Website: home-depot
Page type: customer-info-address
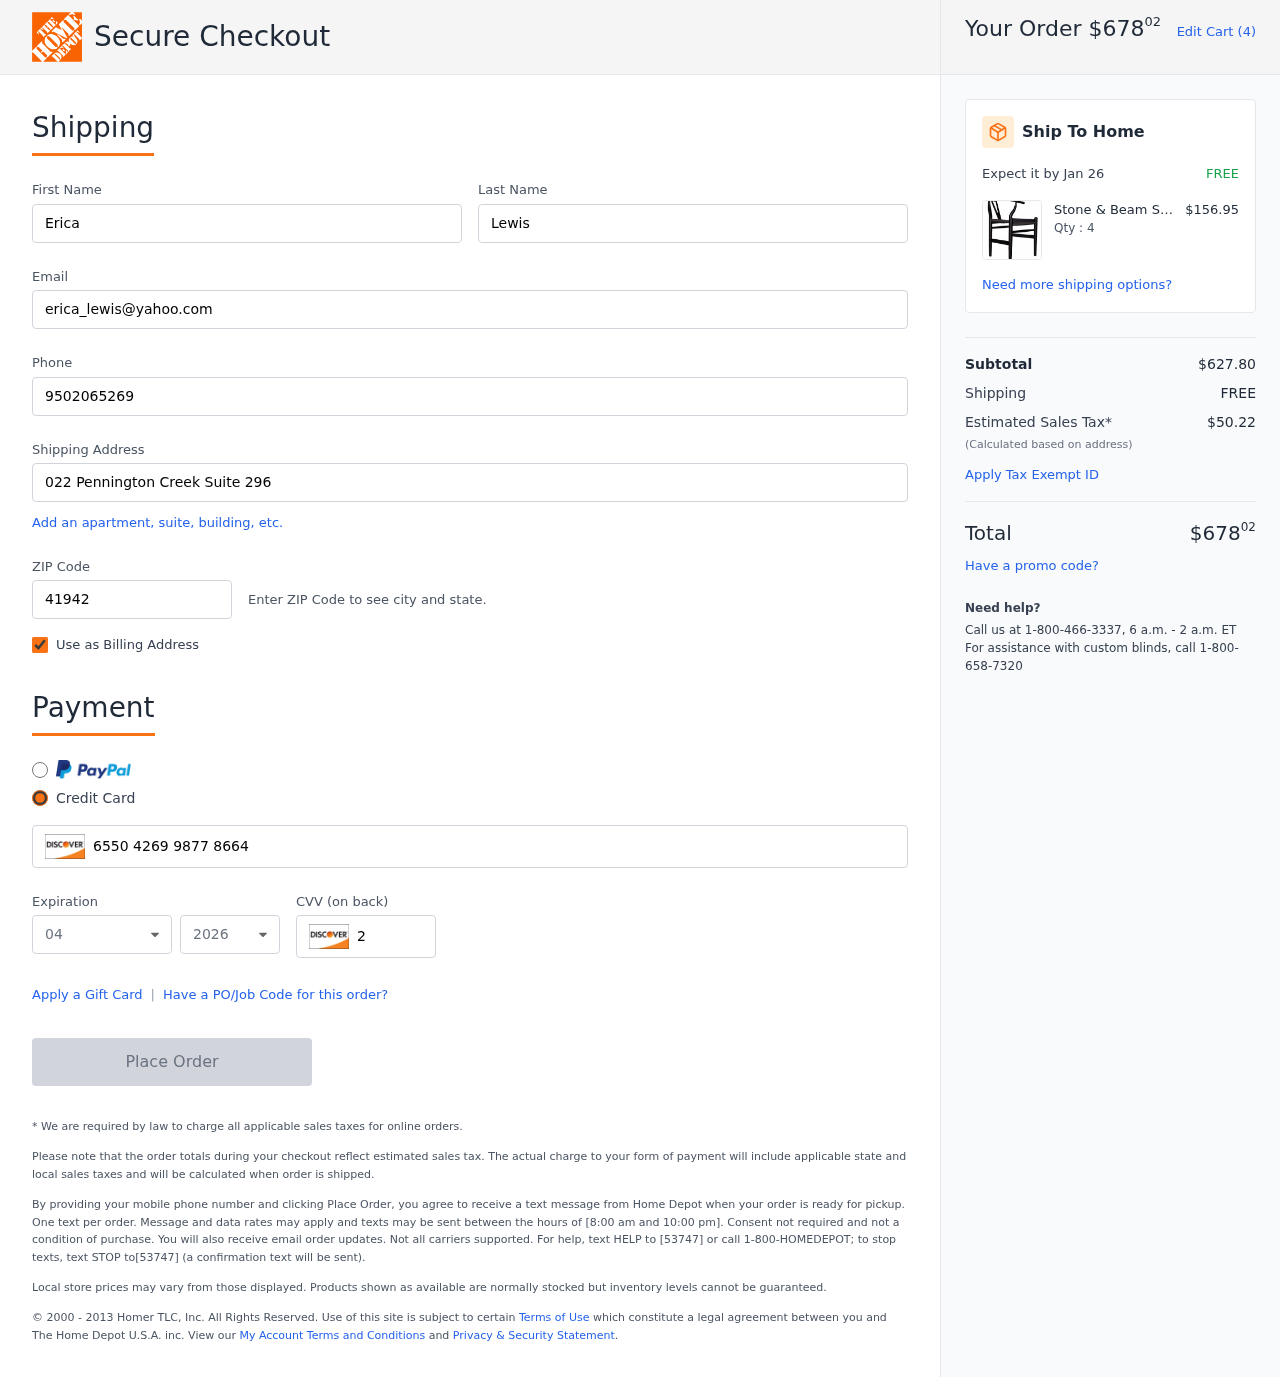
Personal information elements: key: PII_CARD_CVV
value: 256
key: PII_CARD_EXPIRY_MONTH
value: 04
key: PII_CARD_EXPIRY_YEAR
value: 26
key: PII_CARD_NUMBER
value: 6550 4269 9877 8664
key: PII_EMAIL
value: erica_lewis@yahoo.com
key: PII_FIRSTNAME
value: Erica
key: PII_LASTNAME
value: Lewis
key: PII_PHONE
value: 9502065269
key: PII_POSTCODE
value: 41942
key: PII_STREET
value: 022 Pennington Creek Suite 296
Product elements: key: PRODUCT1_BRAND
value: Stone & Beam
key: PRODUCT1_NAME
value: Stone & Beam Classic Wishbone Dining Chair, 22.4"W, Black / Black
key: PRODUCT1_NAME
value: Stone & Beam Classic...
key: PRODUCT1_PRICE
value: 156.95
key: PRODUCT1_QUANTITY
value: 4
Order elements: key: ORDER_TOTAL
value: $67802
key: ORDER_NUM_ITEMS
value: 4
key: ORDER_DELIVERY_DATE
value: Jan 26
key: ORDER_SUBTOTAL
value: $627.80
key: ORDER_SHIPPING_COST
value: FREE
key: ORDER_TAX
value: $50.22